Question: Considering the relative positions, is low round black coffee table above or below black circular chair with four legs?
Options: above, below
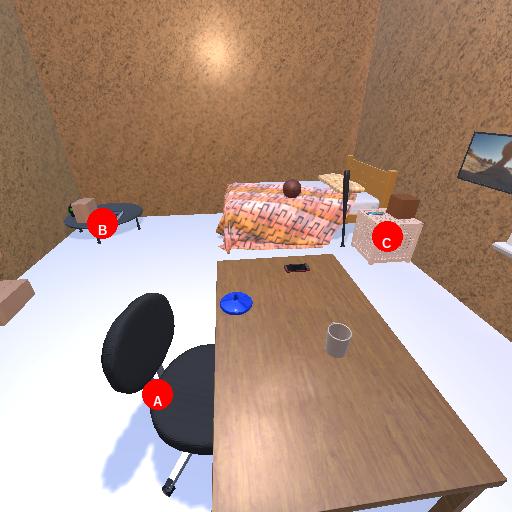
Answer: above